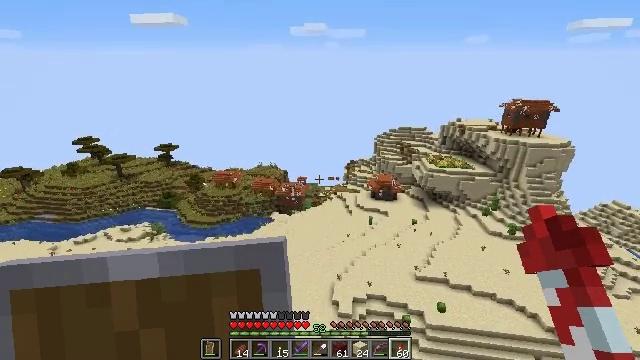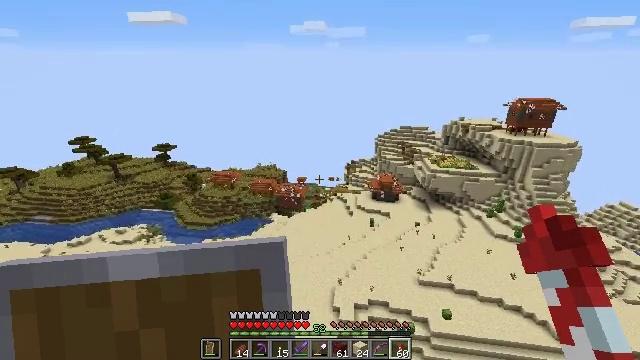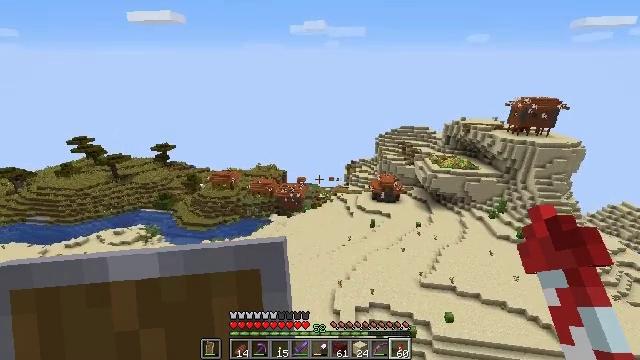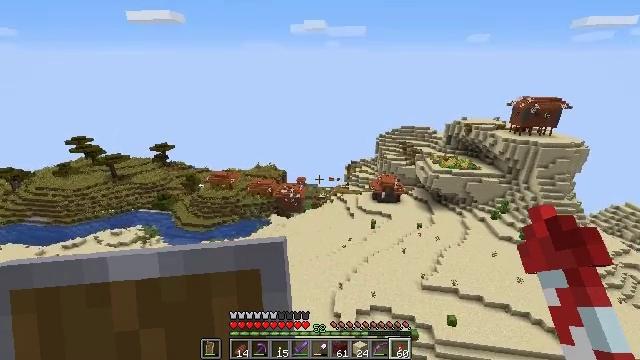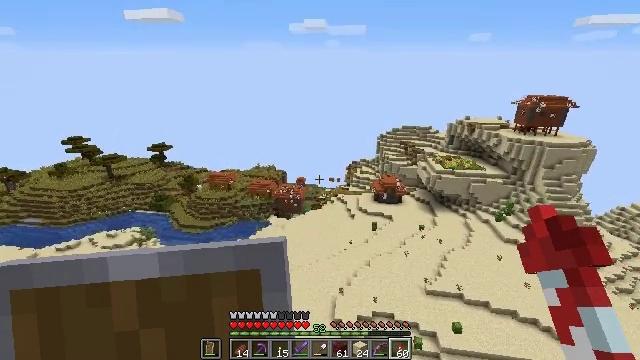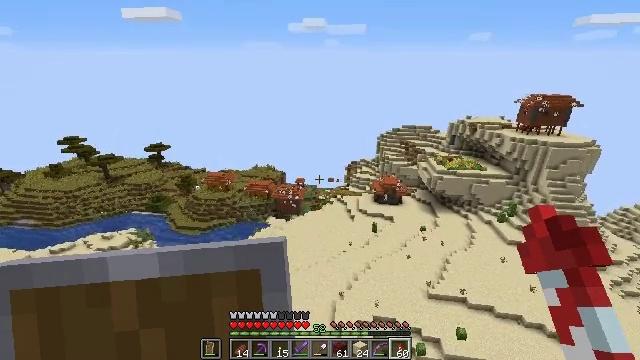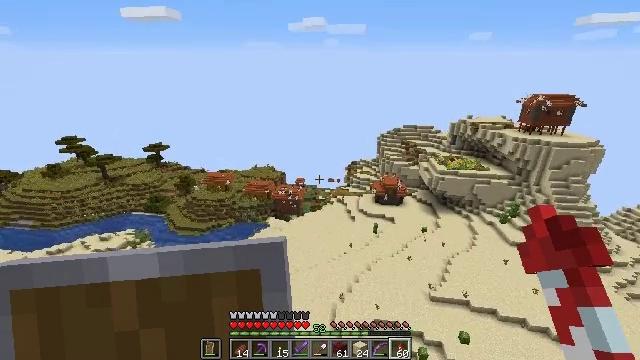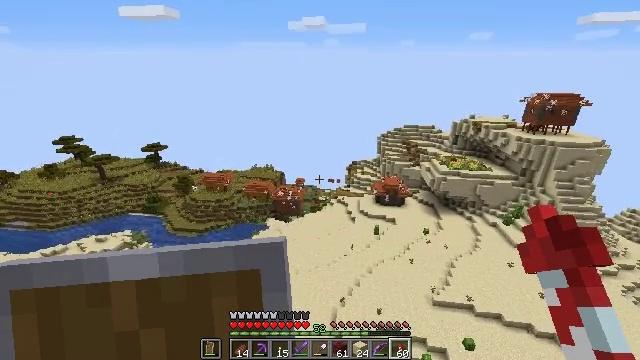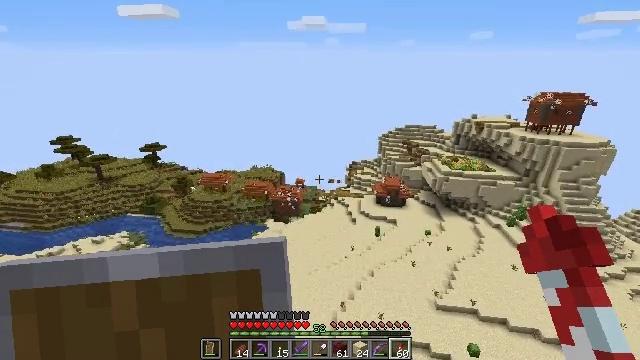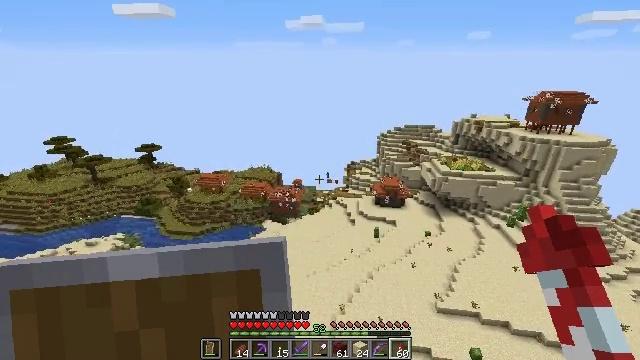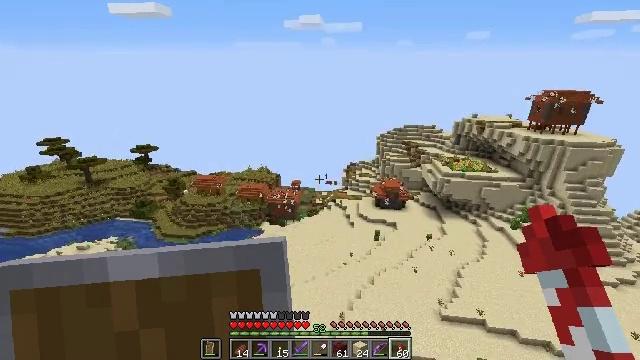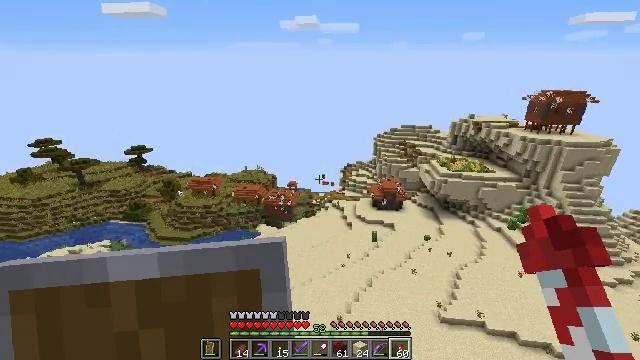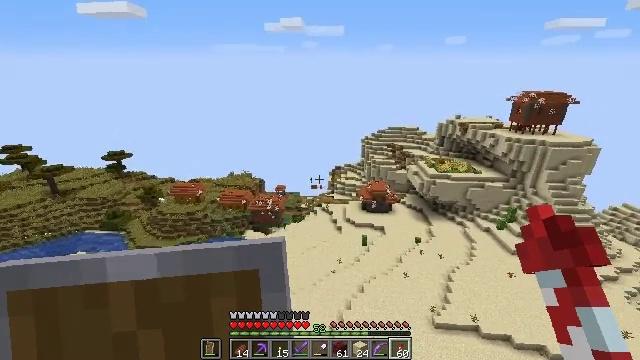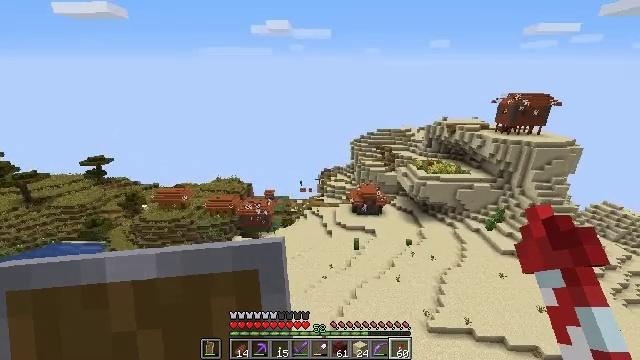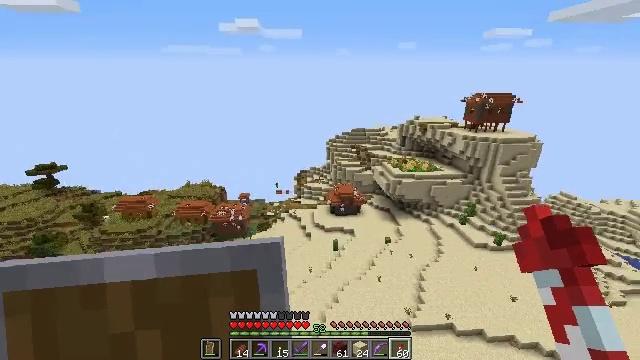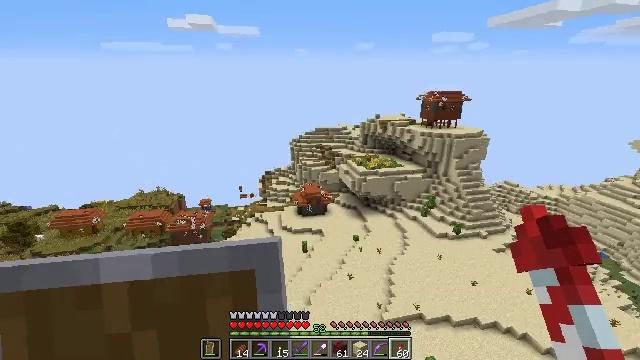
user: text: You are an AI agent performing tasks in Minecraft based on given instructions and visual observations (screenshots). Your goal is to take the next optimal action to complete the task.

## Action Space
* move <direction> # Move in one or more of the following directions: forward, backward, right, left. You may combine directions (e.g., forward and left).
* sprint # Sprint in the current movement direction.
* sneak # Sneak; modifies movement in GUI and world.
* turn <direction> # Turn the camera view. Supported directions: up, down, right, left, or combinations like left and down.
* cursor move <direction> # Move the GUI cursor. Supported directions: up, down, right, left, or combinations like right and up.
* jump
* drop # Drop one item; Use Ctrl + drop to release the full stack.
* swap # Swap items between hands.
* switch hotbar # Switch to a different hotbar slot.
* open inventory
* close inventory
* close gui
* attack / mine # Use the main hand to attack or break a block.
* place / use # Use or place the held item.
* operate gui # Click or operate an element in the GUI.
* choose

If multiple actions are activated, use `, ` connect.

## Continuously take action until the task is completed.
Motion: motion action
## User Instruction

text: Retrieve the brewing stand by breaking it.
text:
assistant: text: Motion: no_op
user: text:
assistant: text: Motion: no_op
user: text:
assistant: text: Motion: no_op
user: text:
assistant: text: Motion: no_op
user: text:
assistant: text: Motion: no_op
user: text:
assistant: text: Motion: no_op
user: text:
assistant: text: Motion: no_op
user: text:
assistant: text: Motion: no_op
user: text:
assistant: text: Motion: no_op
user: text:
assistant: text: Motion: no_op
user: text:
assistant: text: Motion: no_op
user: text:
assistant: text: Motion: turn right
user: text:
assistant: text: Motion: turn right
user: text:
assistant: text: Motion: turn right
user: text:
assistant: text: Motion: turn right
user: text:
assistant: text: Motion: turn right
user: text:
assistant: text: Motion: turn right and up
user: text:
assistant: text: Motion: turn right
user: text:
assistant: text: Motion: turn right
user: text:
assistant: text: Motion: turn right
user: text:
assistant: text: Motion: no_op
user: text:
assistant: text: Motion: no_op
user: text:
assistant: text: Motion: no_op
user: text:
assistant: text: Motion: no_op
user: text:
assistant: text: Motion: no_op
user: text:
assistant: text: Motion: no_op
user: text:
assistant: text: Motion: no_op
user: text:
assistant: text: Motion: no_op
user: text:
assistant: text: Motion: no_op
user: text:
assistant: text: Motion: no_op